Question: I've created a conversion funnel to my dashboard based on the code presented on this article: <URL>
More specifically, using the code from this fiddle:
<URL>
And here is the result:

What I want to do, is to style the funnel widget just like the one in the left (white background and border). The problem is, when I put this whole "ul" object within a div with white background, it looses the funnel appearance.
It seems to me that the colors defined for the borders in .funnel > ul:before are not visible because of the z-index, but I really don't know how to solve it.
Here's my code (it's pretty much the same code in the fiddle):
HTML
'''
.funnel > ul {
position: relative;
overflow: hidden;
margin: 0;
padding: 0;
list-style: none;
text-align: center;
}
.funnel > ul:before {
content: "";
position: absolute;
z-index: -1;
left: 50%;
margin-left: -220px;
width: 0;
border-top: 1200px solid #FFFFFF;
border-left: 220px solid #F8F8F8;
border-right: 220px solid #F8F8F8;
}
.funnel > ul > li:after,
.funnel > ul > li:before {
content: "";
display: block;
height: 2em;
/*background: #fff;*/
width: 100%;
}
.funnel > ul > li:before {
border-top: 1px dotted #ccc
}
.funnel > ul > li:first-child:before {
border: 0;
}
.funnel > ul > li > .conversion {
position: absolute;
left: 60%;
white-space: nowrap;
margin-left: 100px;
}
.funnel > ul > li:nth-child(1) span {
left: 68%;
}
.funnel > ul > li:nth-child(2) span {
left: 64%;
}
.funnel > ul > li:nth-child(3) span {
left: 61%
}
.funnel > ul > li:nth-child(4) span {
left: 57%
}
'''
'''
<div class="widget-body funnel">
<ul>
<li>
<span class="single-number-lg">4,700</span>
<br />
<small>visitors</small>
<span class="badge alert-success" data-container="body" data-toggle="tooltip" data-placement="right" title="Previous 30 days">10%&#x25B2;</span>
<span class="conversion">
<span class="single-number-xs" style="line-height:20px;">5%</span>
<small>conversion</small>
</span>
</li>
<li>
<span class="single-number-lg">482</span>
<br />
<small>leads</small>
<span class="badge alert-success" data-container="body" data-toggle="tooltip" data-placement="right" title="Previous 30 days">7%&#x25B2;</span>
<span class="conversion">
<span class="single-number-xs" style="line-height:20px;">17%</span>
<small>conversion</small>
</span>
</li>
<li>
<span class="single-number-lg">235</span>
<br />
<small>trials</small>
<span class="badge alert-success" data-container="body" data-toggle="tooltip" data-placement="right" title="Previous 30 days">6%&#x25B2;</span>
<span class="conversion">
<span class="single-number-xs" style="line-height:20px;">9%</span>
<small>conversion</small>
</span>
</li>
<li>
<span class="single-number-lg">56</span>
<br />
<small>customers</small>
<span class="badge alert-success" data-container="body" data-toggle="tooltip" data-placement="right" title="Previous 30 days">2%&#x25B2;</span>
<span class="conversion">
<span class="single-number-xs" style="line-height:20px;">4%</span>
<small>conversion</small>
</span>
</li>
</ul>
</div>
<!--/funnel-->
'''
Thanks!
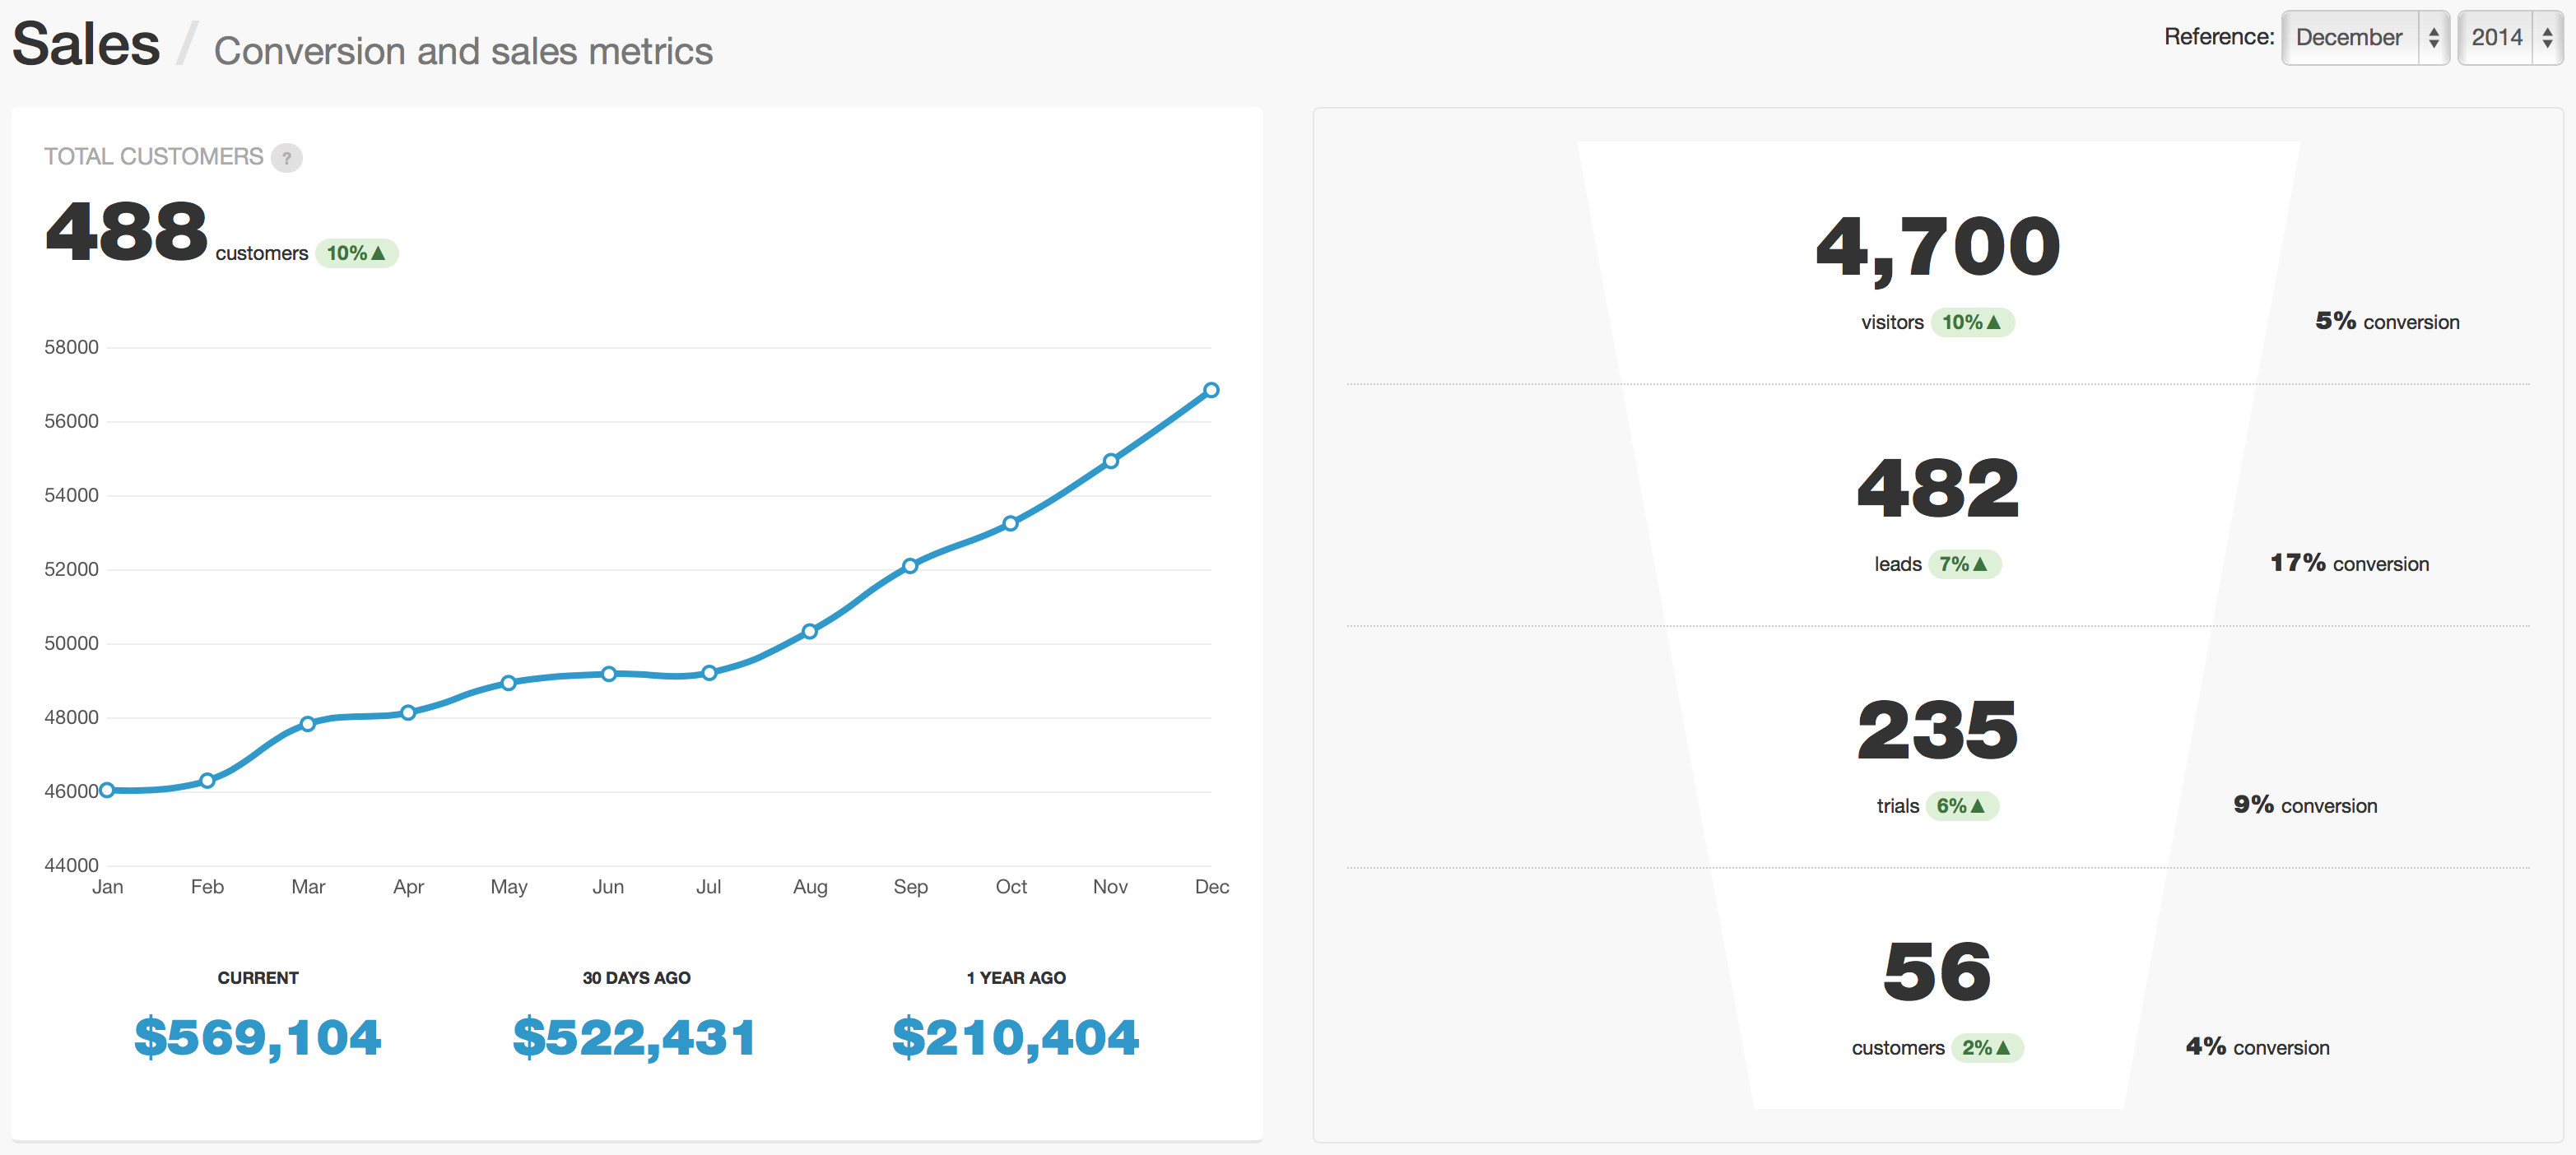
Answer: I have (so far) managed this in order to alter the html without using z-index's etc:
'''
#container {
width: 90%;
height: 500px;
background-color: gray;
text-align: center;
position: absolute;
overflow: hidden;
}
#funnel {
height: 0px;
margin: 0 auto;
width: 50%;
border-left: 50px solid gray;
border-right: 50px solid gray;
border-top: 500px solid white;
}
.value {
position: absolute;
height: 50px;
width: 100%;
color: black;
left: 0;
margin-top: -500px;
font-size: 24px;
height: 100%;
}
.val {
margin: 0 auto;
margin-top: 5%;
border-bottom: 1px dashed black;
width: 100%;
height:15%; /*change this depending on number of values, could be done in js*/
}
.side {
float: right;
}
.val:last-child {
border-bottom: none;
}
'''
'''
<div id="container">
<div id="funnel">
<div class="value">
<div class="val">
123
<div class="side">hi</div>
</div>
<div class="val">
1234
<div class="side">hi</div>
</div>
<div class="val">
12345
<div class="side">hi</div>
</div>
<div class="val">
123456
<div class="side">hi</div>
</div>
<div class="val">
<PHONE>
<div class="side">hi</div>
</div>
</div>
</div>
</div>
'''